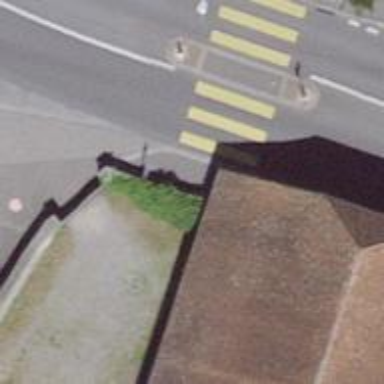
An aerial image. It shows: Sidewalk.